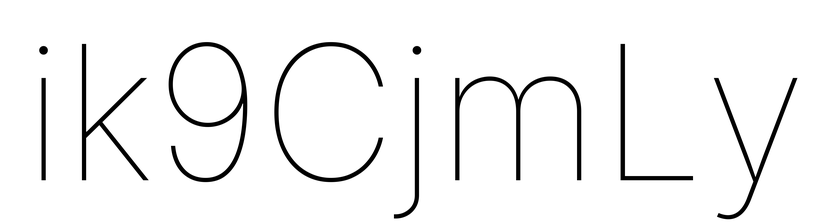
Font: Inter_Thin